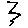
Label: zigzag